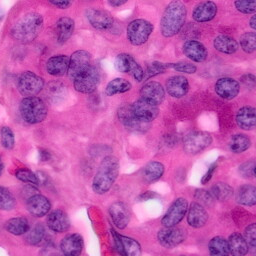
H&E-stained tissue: Pancreatic